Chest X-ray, AP view. Patient: 58 years old, sex F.
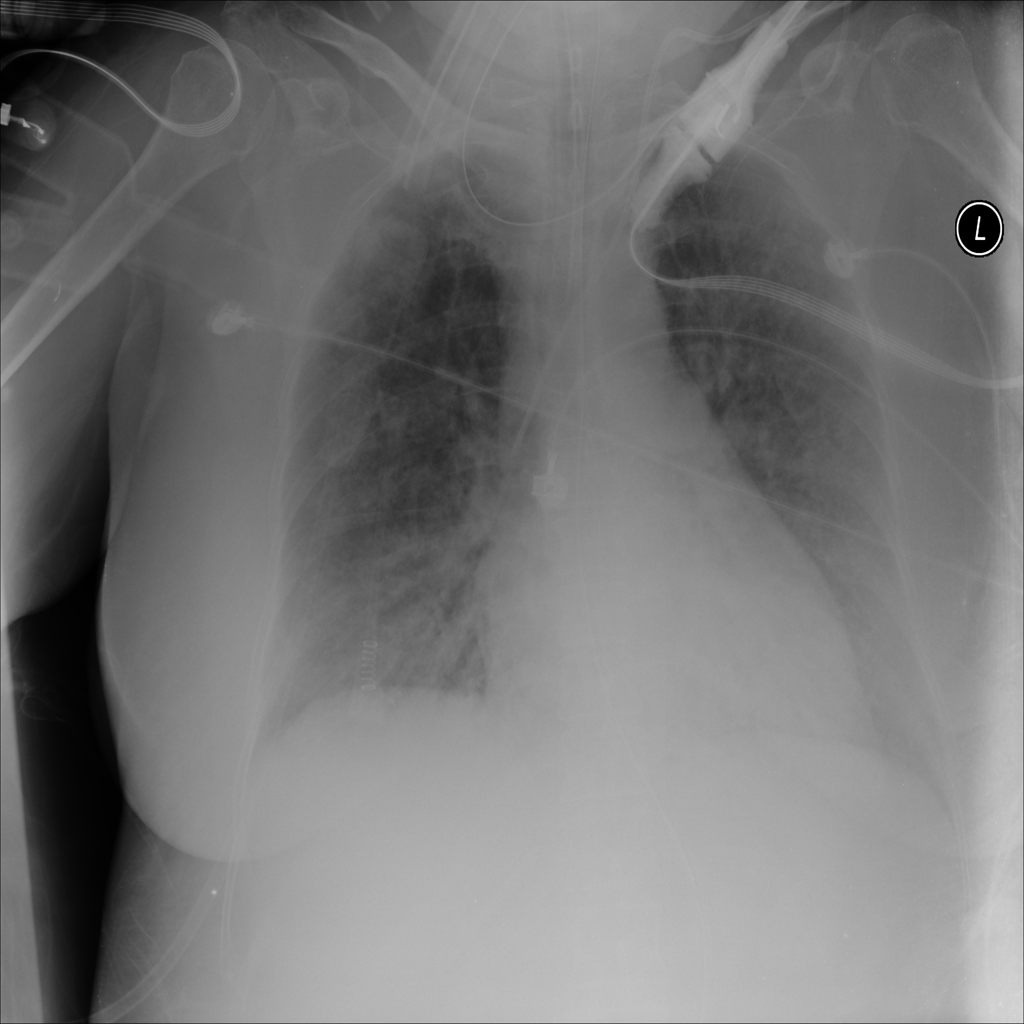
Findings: No Finding